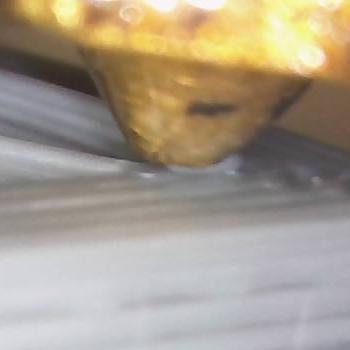
Flow rate: 78%